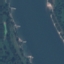
Land use / land cover class: River